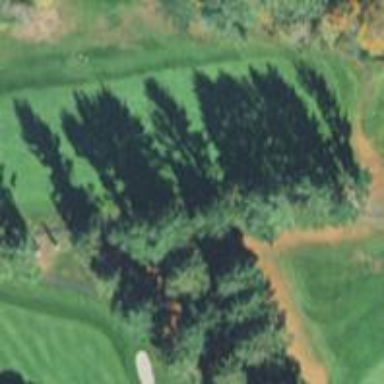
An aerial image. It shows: Pathway for golfing.